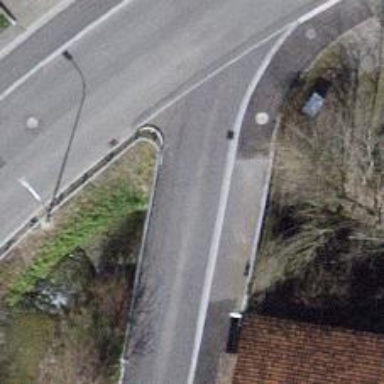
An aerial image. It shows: Public transport stop position.